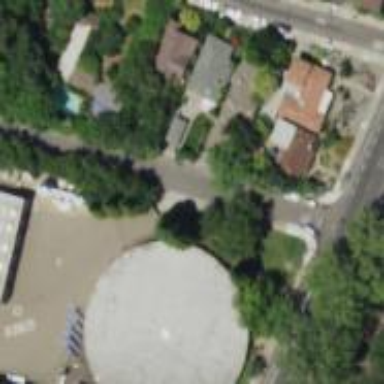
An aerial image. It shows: Building with water storage tank inside.